Question: I'm trying to create a hypothetical database for an airplane charter company and I'm a little bit stuck on how many tables I should create for employees... Here is a basic introduction to the problem:

The company hires many employees, employees consist of crew members and non-crew members, crew members are pilots, flight attendants, flight engineers and loadmasters, non-crew members can be managers, receptionists and so on. Not all employees are crew members.
All crew members are required to take frequent medical tests and records of these tests need to be stored. All crew members are also required to have licenses and certifications, details of these licenses and certifications need to be stored.
When a flight is booked, at least one crew member is assigned to the booking, depending on the type of aircraft and type of booking. So if it's a small aircraft, then a single pilot is the only crew member. However if it's a jet, then two pilots and flight attendants form the crew.
Now my problem is this, should I create a table full of employees that consist of crews and non crews, and another two tables for Licenses/Certifications and Medical Tests? (Relating employees table with licenses/certification and medical tests tables)
Or
Should I create a basic table with all the employees and a separate table for crew members, assigning licenses/certification and medical tests tables to only the crew members table? In this way, crew members are separated from non-crew members, so the relation of crew members and Medical and Certification tables can be separated from the whole employee table. I'm worried about data duplicity here.
Many thanks in advance!
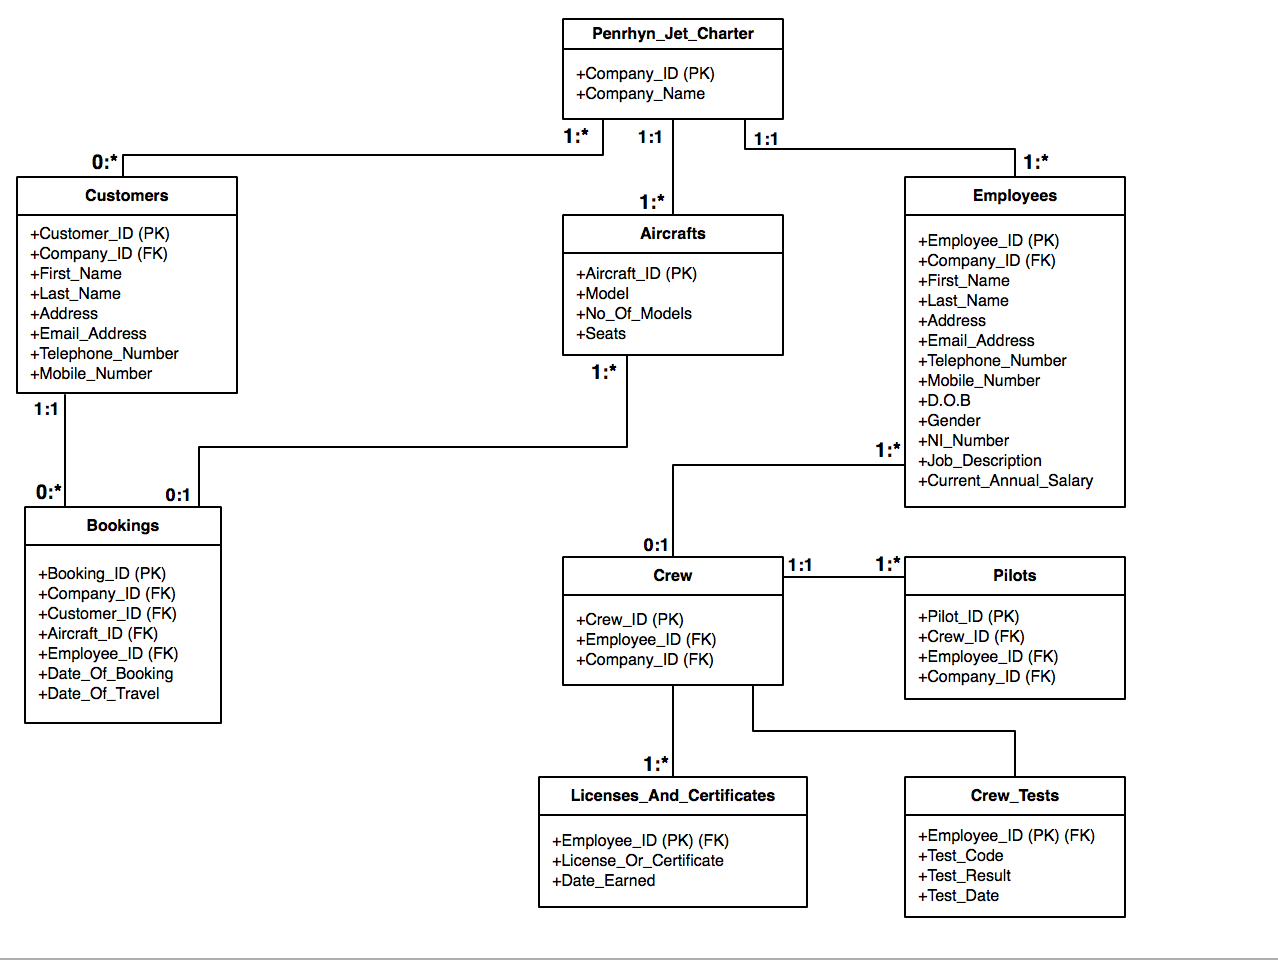
Answer: "Should I" is a question that cannot really be answered without a good understanding of your model and how you intend to use it. So the first question is why you aren't simply implementing the model presented in the diagram? The diagram suggests the first option is intended. However, the dependent tables are rather murky in their intent/usage.
- - - - - - -
And I will add that you have oversimplified your flight-dependent schema. For a given flight, you will have a "crew" that consists of specific members. Usually this will consist of multiple employees (pilot, copilot, etc). Withing getting into licensing issues, a pilot can function as a copilot on a flight. I don't understand why Employee_ID is in Bookings - but maybe you intend a different usage there.
I suggest you pick an approach and see where it takes you. Or do both. You will learn more by jointly working with different schemas that represent the same model.